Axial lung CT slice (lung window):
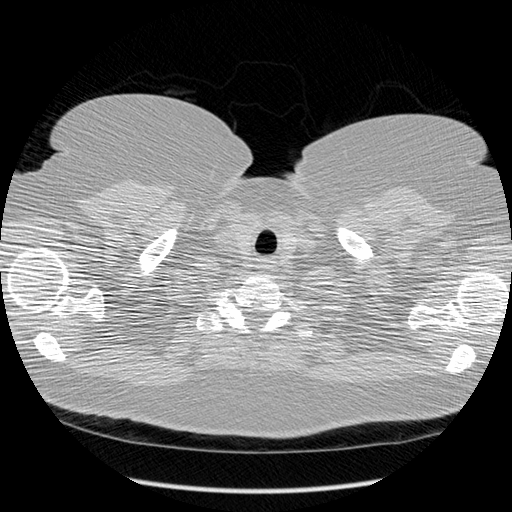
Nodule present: no